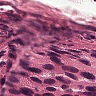
Metastatic tissue present: yes